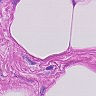
Metastatic tissue present: no